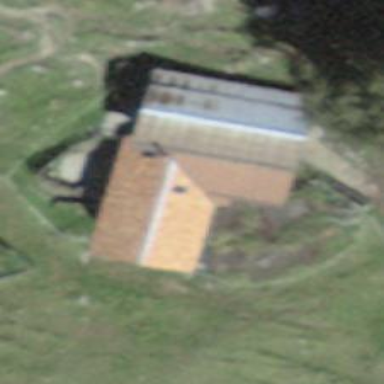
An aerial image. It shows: Farm auxiliary building.